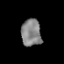
Tissue: prostate
Cell type: Myeloid cells
Senescence score: 0.04672
Nuclear area (px): 528
Mean DAPI intensity: 133.375